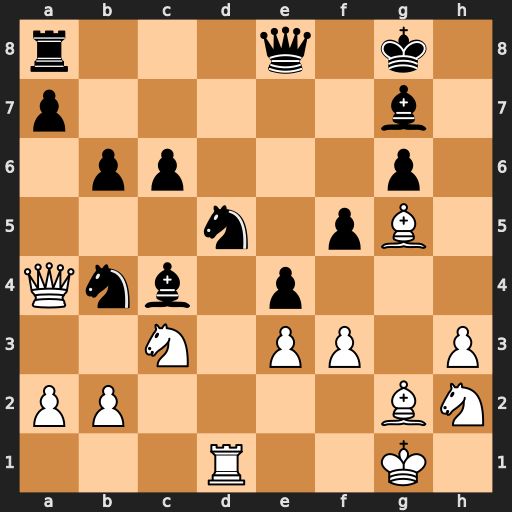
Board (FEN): r3q1k1/p5b1/1pp3p1/3n1pB1/Qnb1p3/2N1PP1P/PP4BN/3R2K1
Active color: w
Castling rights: -
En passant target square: -
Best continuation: Nxd5 cxd5 Qxb4